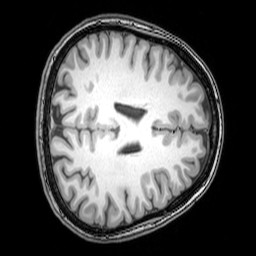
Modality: T1w
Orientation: axial
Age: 25
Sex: female
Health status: healthy
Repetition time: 0.081 s
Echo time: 0.037 s